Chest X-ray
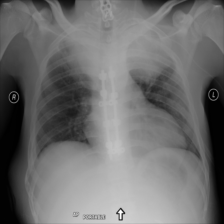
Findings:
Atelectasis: negative
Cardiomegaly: negative
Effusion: negative
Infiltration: positive
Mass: negative
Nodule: negative
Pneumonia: negative
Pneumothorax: negative
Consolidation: negative
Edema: negative
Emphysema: negative
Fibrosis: negative
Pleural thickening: negative
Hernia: negative